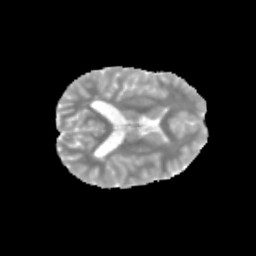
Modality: MD
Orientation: axial
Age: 13
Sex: female
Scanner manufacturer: siemens
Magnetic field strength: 3 T
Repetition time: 3.8 s
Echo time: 0.07 s